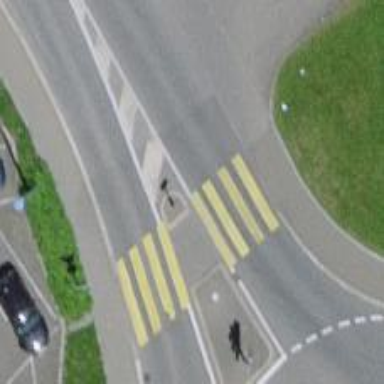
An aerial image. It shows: Zebra crossing with pedestrian island.